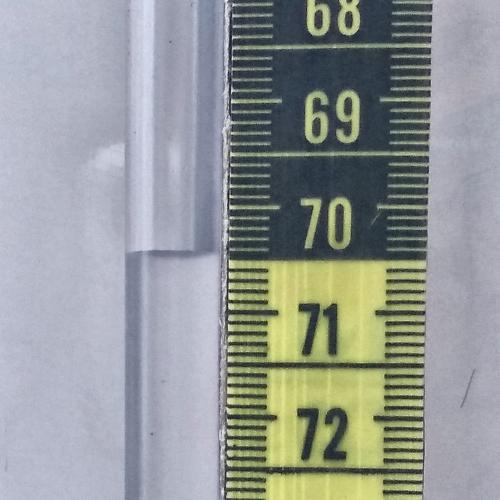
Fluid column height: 70.4 cm